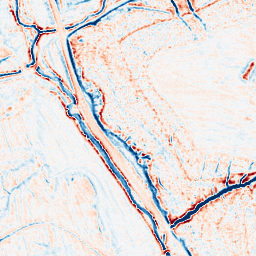
Category: multiscale
Decomposition family: dog_multiscale
Decomposition parameters: sigma_ratio: 1.4
n_scales: 4
base_sigma: 0.5
Upsampling method: sinc_blackman
Upsampling parameters: scale: 4
kernel_size: 8
Upsampling scale: 4